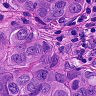
Metastatic tissue present: yes